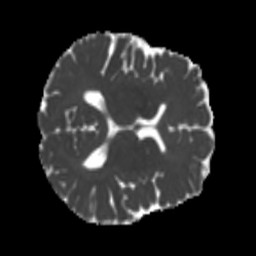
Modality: MD
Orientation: axial
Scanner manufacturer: siemens
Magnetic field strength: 3 T
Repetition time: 4 s
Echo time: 0.0594 s